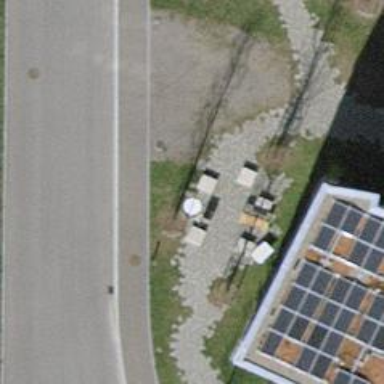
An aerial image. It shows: BBQ amenity.